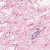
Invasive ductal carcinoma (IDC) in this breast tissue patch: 0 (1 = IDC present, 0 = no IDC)